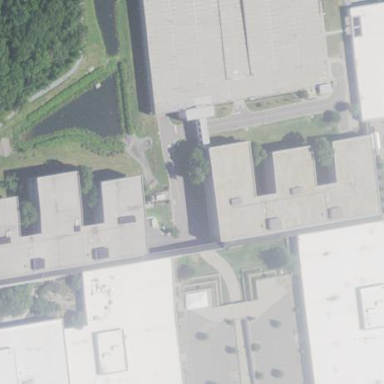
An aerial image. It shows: Commercial building.